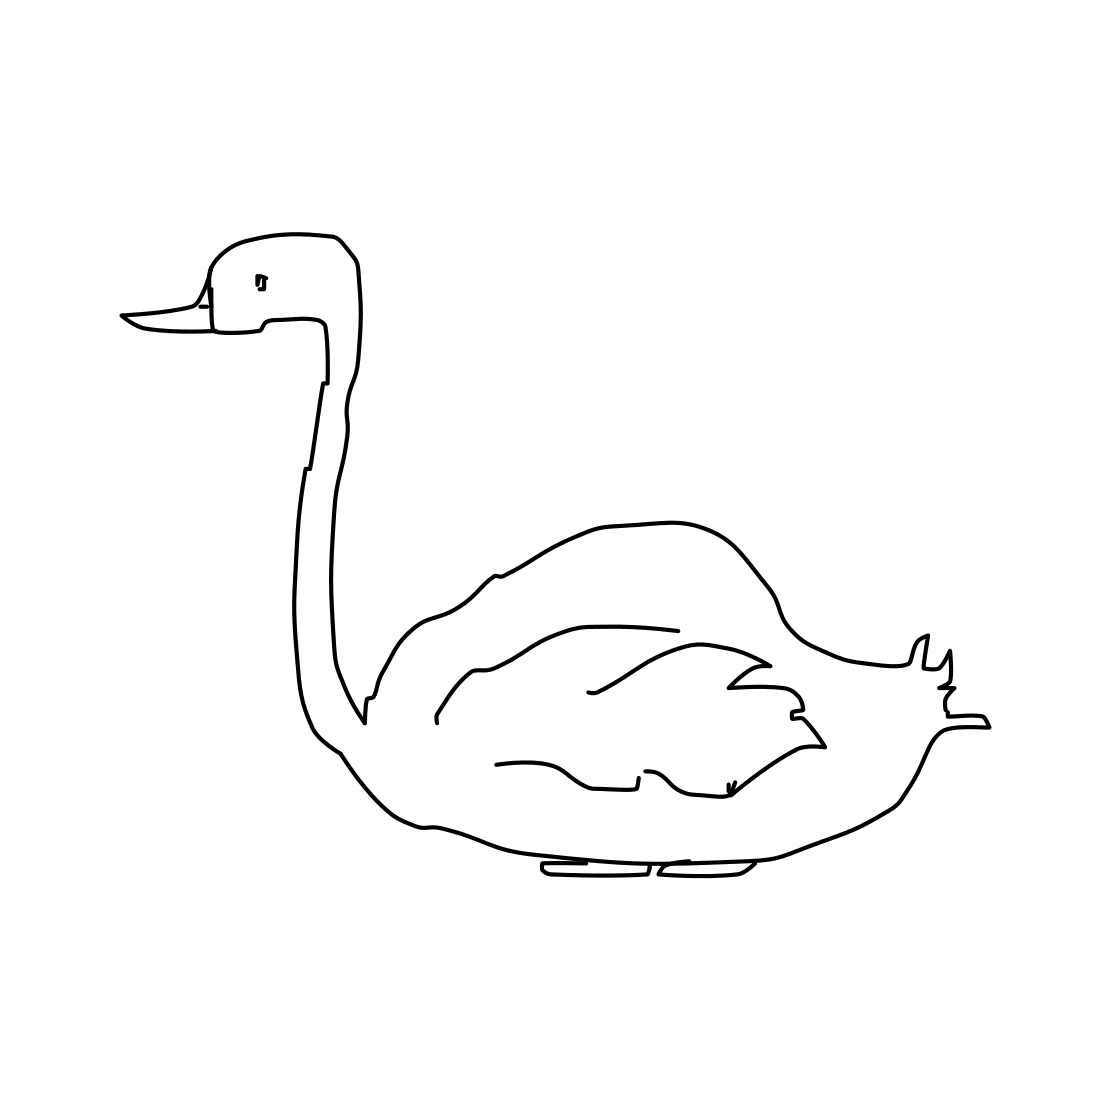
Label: swan